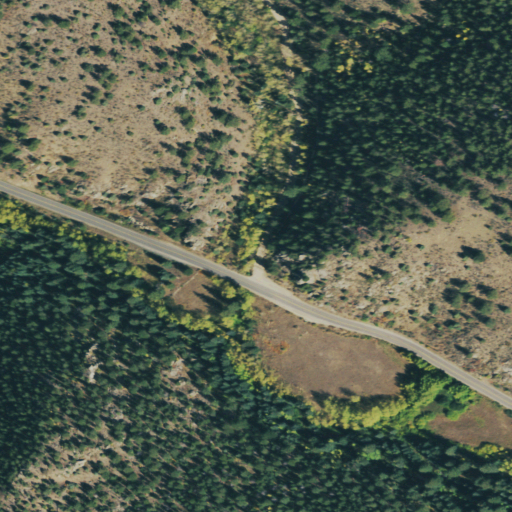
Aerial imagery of valley in Colorado named Hamlin Gulch containing evergreen forest, shrub, woody wetlands, open development, deciduous forest, and low intensity development